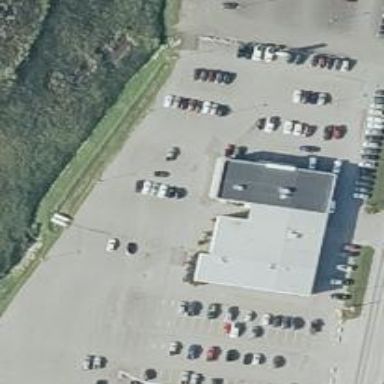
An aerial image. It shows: Building housing car shop.